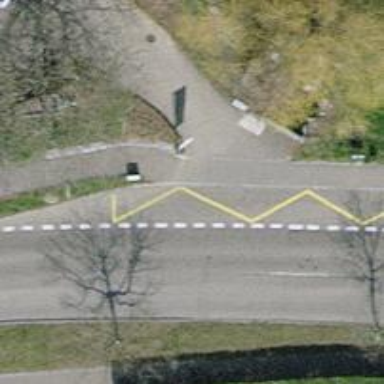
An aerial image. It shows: Bus stop with platform for public transport.